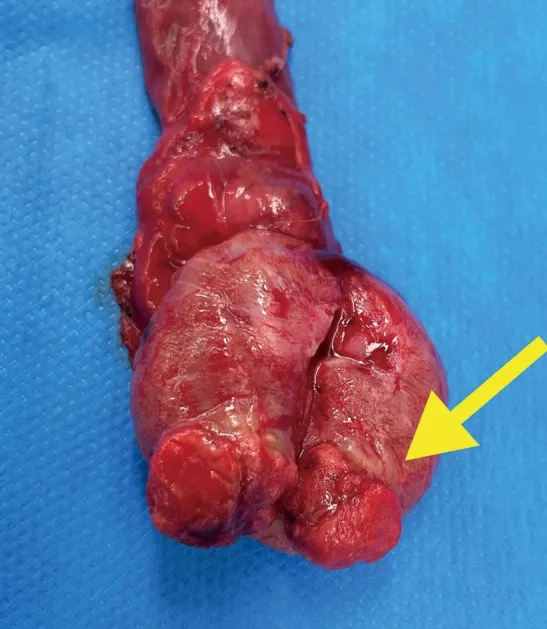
A solid mass 1.5cm in diameter in the right testis.
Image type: medical_photograph (other_medical_photograph)